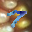
Label: 7